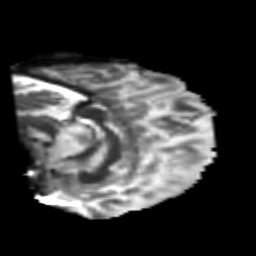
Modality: T2w
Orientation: sagittal
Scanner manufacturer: siemens
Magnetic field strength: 3 T
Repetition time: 6.8 s
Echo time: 0.093 s